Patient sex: M
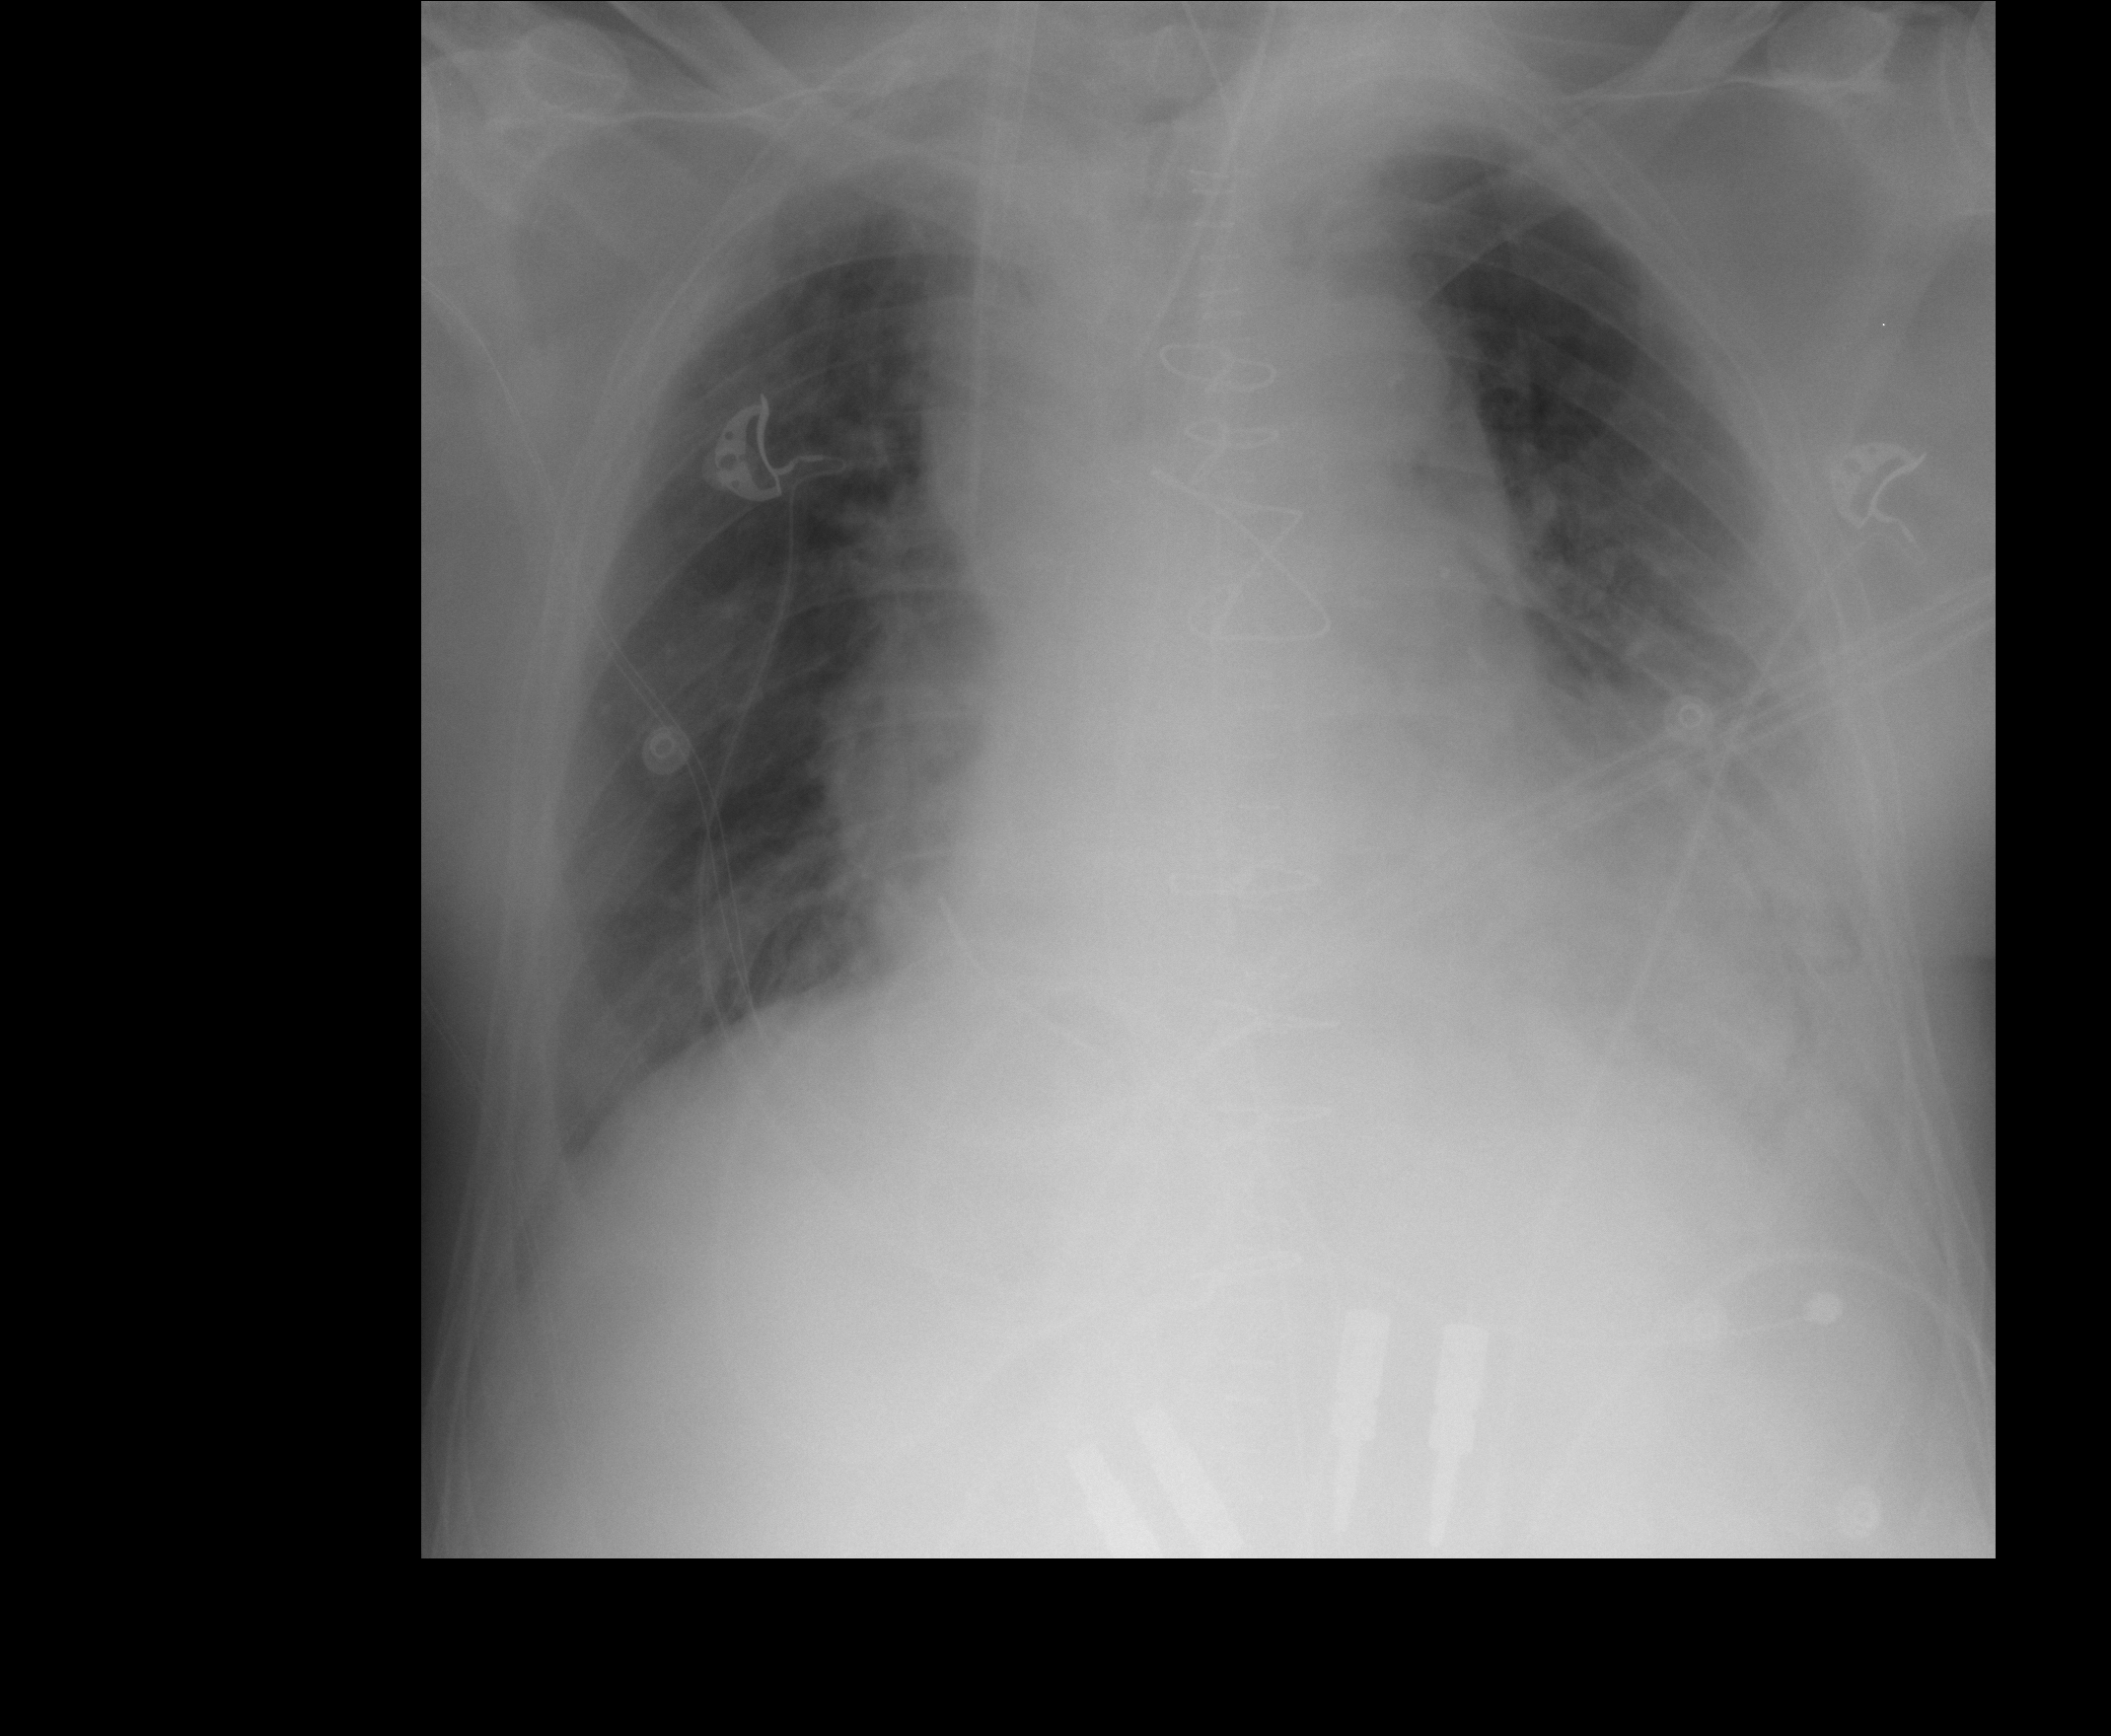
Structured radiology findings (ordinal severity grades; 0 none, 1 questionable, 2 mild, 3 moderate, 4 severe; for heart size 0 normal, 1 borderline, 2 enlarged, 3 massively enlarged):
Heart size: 2
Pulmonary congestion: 2
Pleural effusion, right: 1
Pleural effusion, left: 2
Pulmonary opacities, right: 0
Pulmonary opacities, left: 2
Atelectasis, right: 2
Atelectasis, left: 3